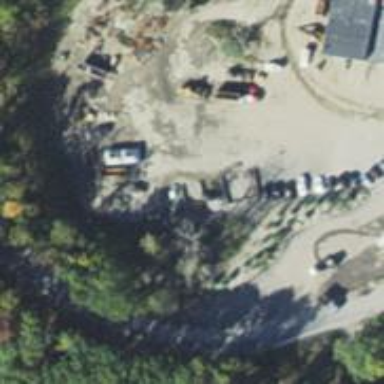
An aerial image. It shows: Quarry area.